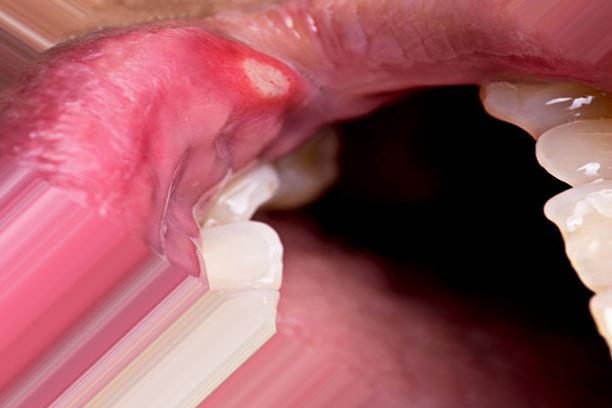
Condition: Mouth Ulcer